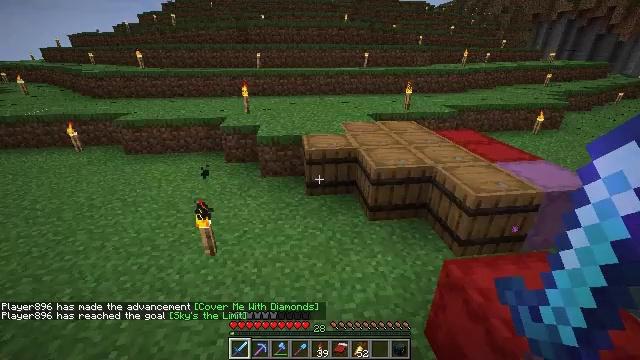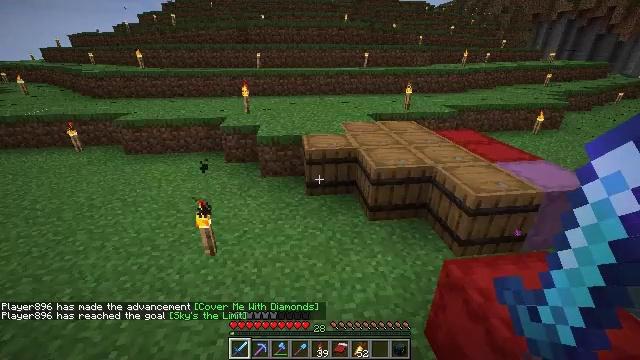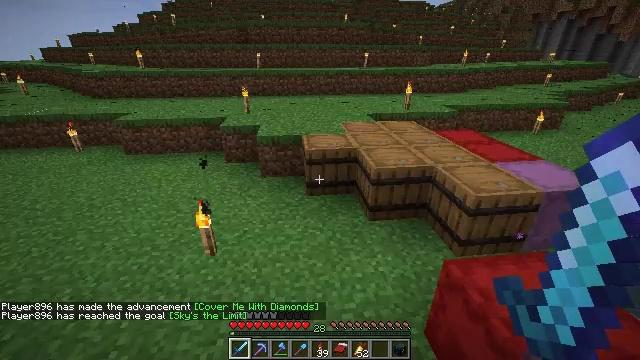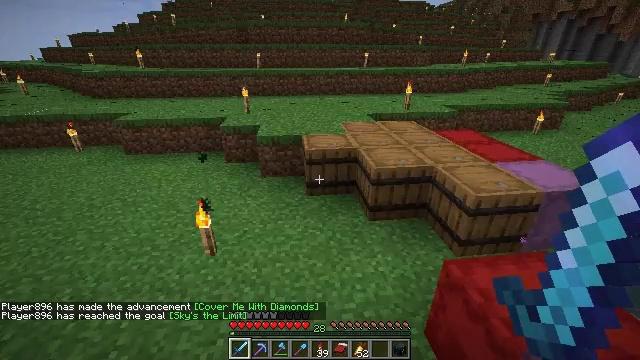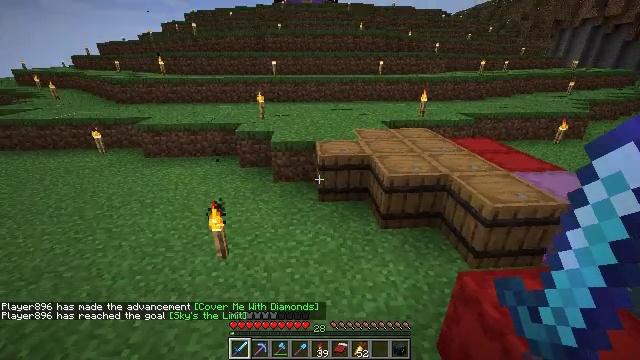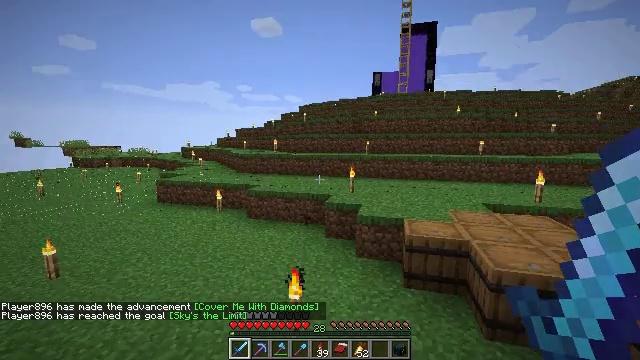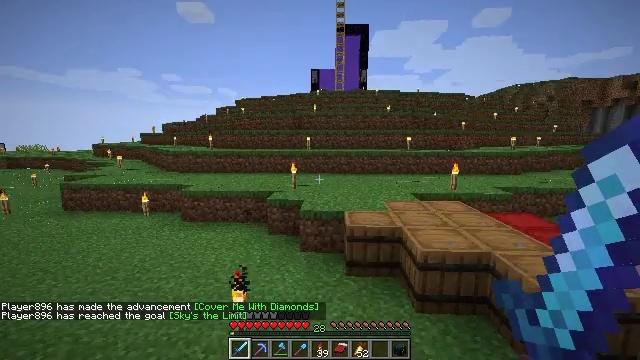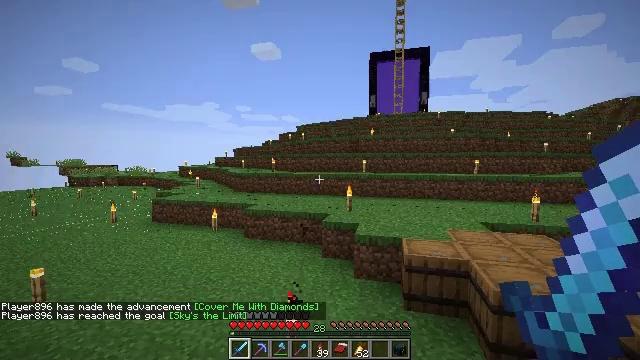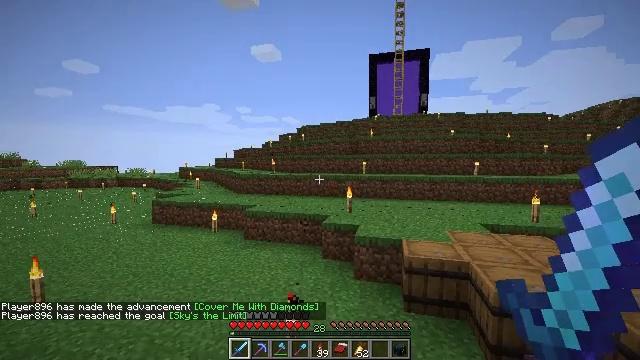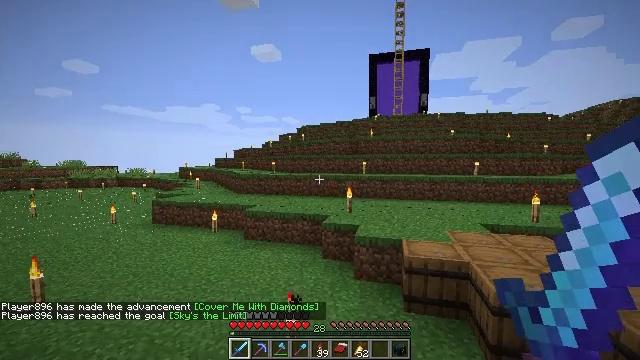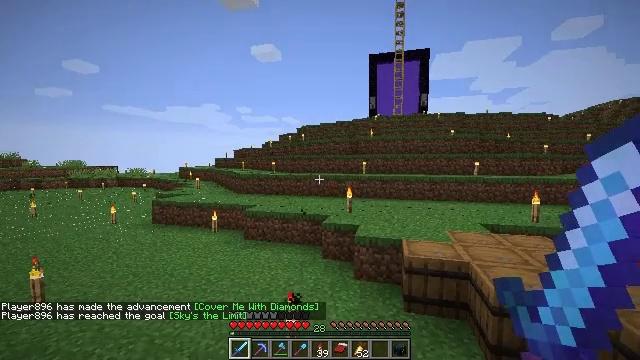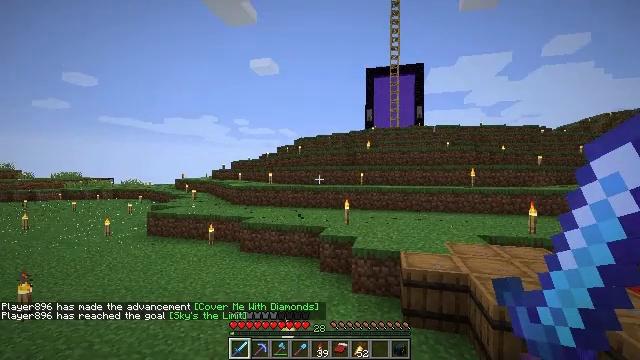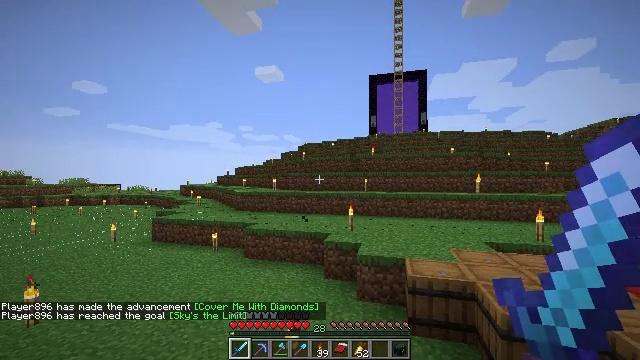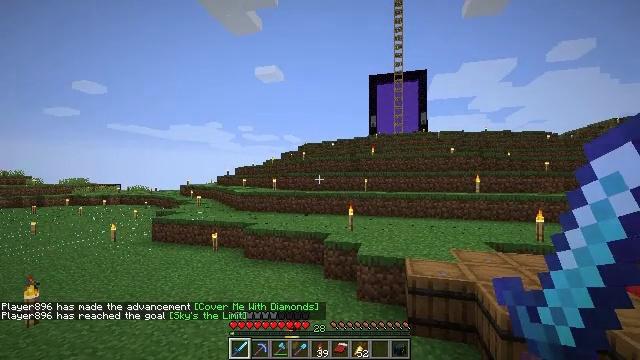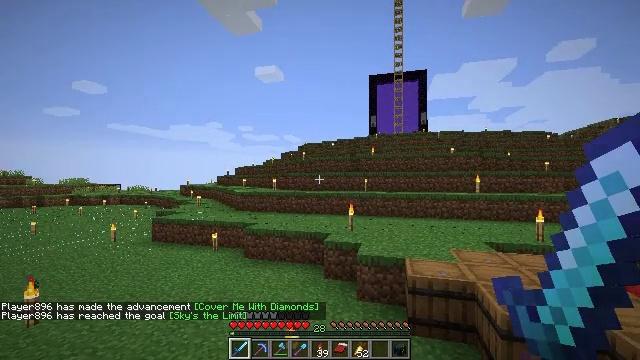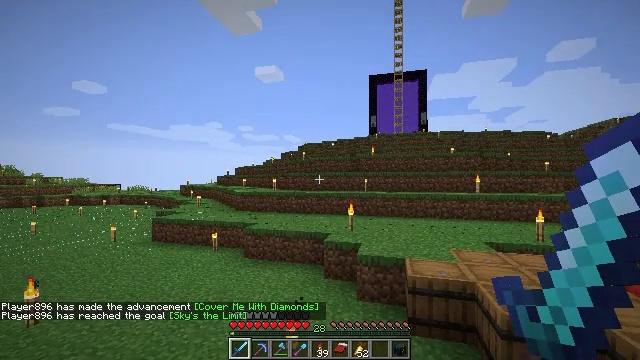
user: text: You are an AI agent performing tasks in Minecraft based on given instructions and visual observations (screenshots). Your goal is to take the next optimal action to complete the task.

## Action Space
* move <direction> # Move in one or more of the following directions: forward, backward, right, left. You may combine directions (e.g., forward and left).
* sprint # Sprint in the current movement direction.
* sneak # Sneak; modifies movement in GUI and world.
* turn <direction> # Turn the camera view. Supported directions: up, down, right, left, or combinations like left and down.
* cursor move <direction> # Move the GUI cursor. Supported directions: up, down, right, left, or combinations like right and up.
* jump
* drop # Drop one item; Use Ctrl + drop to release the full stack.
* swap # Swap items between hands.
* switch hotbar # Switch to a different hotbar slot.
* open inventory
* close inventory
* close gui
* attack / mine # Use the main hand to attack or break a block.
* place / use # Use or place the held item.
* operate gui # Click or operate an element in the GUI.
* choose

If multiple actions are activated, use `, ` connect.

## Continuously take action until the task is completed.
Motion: motion action
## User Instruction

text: Kill the slime.
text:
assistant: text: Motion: no_op
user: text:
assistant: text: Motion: no_op
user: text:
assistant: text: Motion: no_op
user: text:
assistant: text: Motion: turn left and up
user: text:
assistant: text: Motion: turn left and up
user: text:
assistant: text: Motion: turn right
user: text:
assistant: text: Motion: turn left and up
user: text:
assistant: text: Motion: no_op
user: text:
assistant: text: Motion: no_op
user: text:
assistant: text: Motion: no_op
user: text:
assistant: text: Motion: turn up
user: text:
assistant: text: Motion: turn up
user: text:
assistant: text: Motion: no_op
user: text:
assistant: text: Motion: no_op
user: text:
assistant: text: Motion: no_op
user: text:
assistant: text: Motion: no_op
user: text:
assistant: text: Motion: no_op
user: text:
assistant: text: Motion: no_op
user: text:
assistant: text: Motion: no_op
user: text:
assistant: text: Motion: no_op
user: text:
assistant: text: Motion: no_op
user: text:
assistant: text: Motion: no_op
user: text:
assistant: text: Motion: no_op
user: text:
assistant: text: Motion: no_op
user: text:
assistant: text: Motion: no_op
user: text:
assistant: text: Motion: turn left
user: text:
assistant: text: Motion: turn left and down
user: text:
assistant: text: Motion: turn left
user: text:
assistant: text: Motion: turn left and up
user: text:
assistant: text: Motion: turn left and up